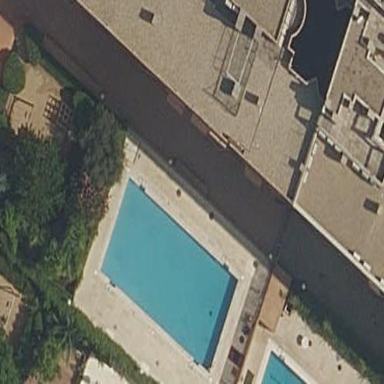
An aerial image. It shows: Swimming pool area designated for leisure and sports activities.